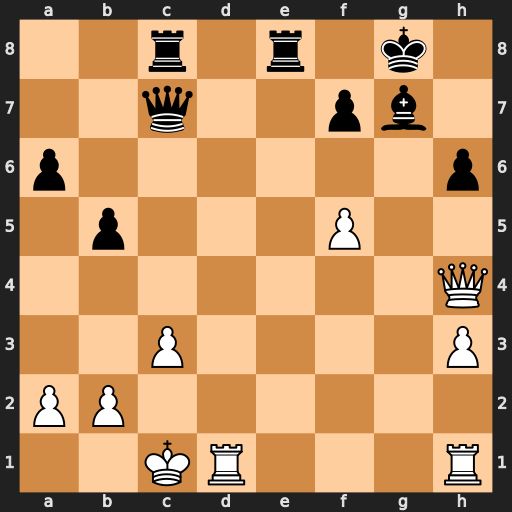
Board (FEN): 2r1r1k1/2q2pb1/p6p/1p3P2/7Q/2P4P/PP6/2KR3R
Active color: w
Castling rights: -
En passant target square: -
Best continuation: f6